Interaction volume radius: 10 \u00c5
Interaction volume height: 30 \u00c5
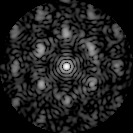
Disorder parameter: 0.6028